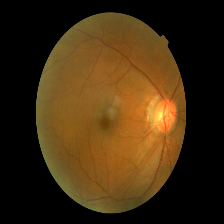
Diabetic retinopathy grade: Mild